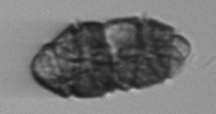
Label: Margalefidinium